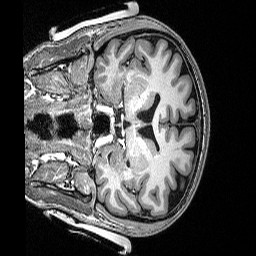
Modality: T1w
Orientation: coronal